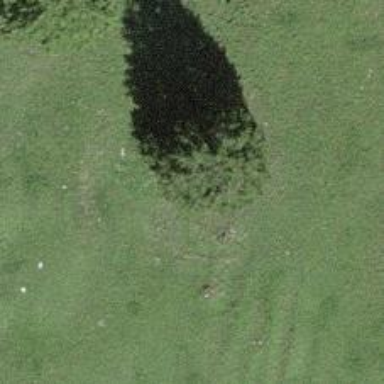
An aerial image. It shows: Single tag "natural: tree."